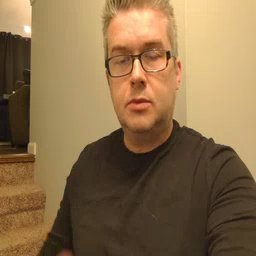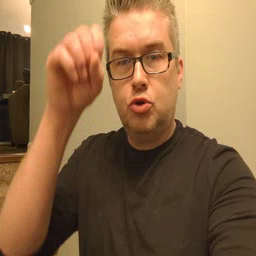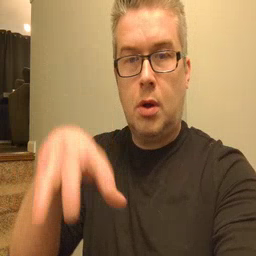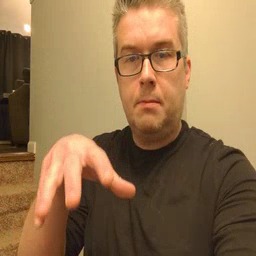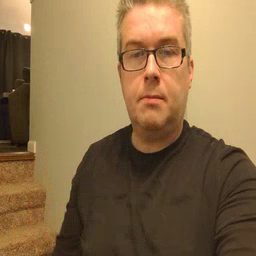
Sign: drop